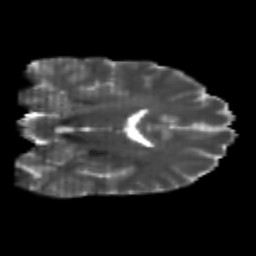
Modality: T2w
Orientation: coronal
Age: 24
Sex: male
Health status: healthy
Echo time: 0.074 s